Question: This might seem like a straightforward question but I seem to have reached a bottleneck and can't quite figure out an alternative way.
When creating tables, it is possible to style the TH row and have a background colour (with title) that spans across the top of the table.
However, I am not sure how to achieve this with divs since the container div has padding on all sides.
Two methods I have thought of include:
1. Using relative positioning - move the title to the left, increase the width (to over 100%) and then set padding to a suitable size. Given the title size might change, this might not work for different screen widths.
2. Defining a CSS "gradient" as the background and set it to e.g. 8% from the top of one colour and white for the remaining. This is ideal as its just a CSS change but given a title can be long or short (and also accounting for different screen widths like method 1) one would have to customise it for each 'page' and screen-width.
Would be really grateful for some expert input on this as it seems like it should be straightforward but I can't think another method so far that doesn't require page-specific adjustments aplenty.
Thanks!
EDIT: Thanks for the prompt re: code - was in a rush to post this so didn't do a proper fiddle. Apologies.
To clarify: I do not have Tables since it is part of the main content i.e. I would like a result similar to '<table>' but actually use '<div>' instead.
There are three approaches shown in the fiddle. The first is the 'table' version, and the other two are my current "solutions" which are a bit fiddly. Thanks to everyone for your input :)
<URL>
EDIT2
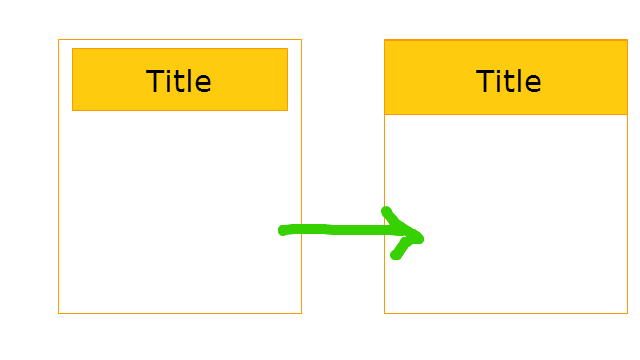
Answer: Here's another solution using negative margins: <URL>.
Essentially, the top, right, and left margins have the same negative values as the padding of the container. To make sure that the padding is consistent throughout, I first applied a mini-reset.
HTML:
'''
<div class = "container">
<h1>Title of Div</h1>
<p>Sample Content</p>
<p>Sample Row 2</p>
</div>
'''
CSS:
'''
* {
margin: 0;
padding: 0;
}
.container {
padding: 20px;
border: 1px solid #000;
}
.container > h1 {
margin: -20px -20px 20px -20px;
padding: 20px;
background-color: lightblue;
}
'''